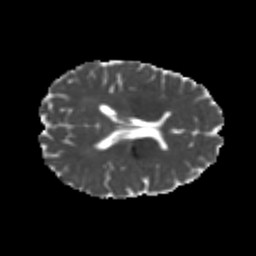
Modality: MD
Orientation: axial
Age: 23
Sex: female
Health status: healthy
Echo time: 0.074 s